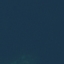
Label: SeaLake